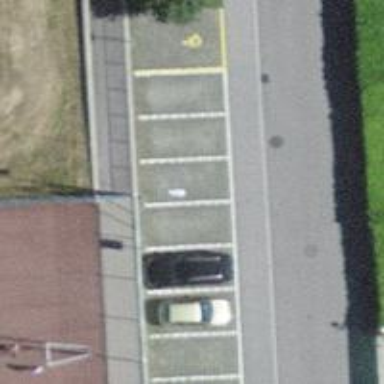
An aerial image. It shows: Charging station.